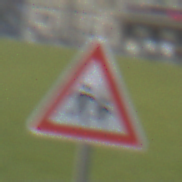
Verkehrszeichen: KinderLinks
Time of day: MorningAfternoon
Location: Outdoor (Suburban)
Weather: PartlyCloudy
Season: NotSpecified
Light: Natural